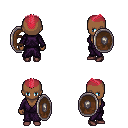
a pixel art fantasy rpg character, female body template, human, dark skin, purple robe, metal pants, ruby red short mohawk hairstyle, maroon shoes, shield, four views (front, back, left, right), 2x2 character sprite sheet, small pixel art, hard edges, no anti-aliasing